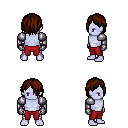
a pixel art fantasy rpg character, male body template, dark elf, purple skin, steel arm armor, red pants, brown bangs hairstyle, metal gloves, four views (front, back, left, right), 2x2 character sprite sheet, small pixel art, hard edges, no anti-aliasing